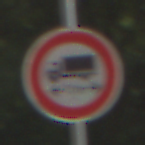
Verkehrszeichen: TatsaechlicheLaenge
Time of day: Midday
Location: Outdoor (RoadRail)
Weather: Clear
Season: NotSpecified
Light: Natural